Question: I am using the following code to generate CSV file:
'''
private void button1_Click(object sender, EventArgs e)
{
Stopwatch swra = new Stopwatch();
swra.Start();
string NewconnectionString = connectionString;
StreamWriter CsvfileWriter = new StreamWriter(@"D: estfile.csv");
string sqlselectQuery = "select * from tblProperty";
SqlCommand sqlcmd = new SqlCommand();
SqlConnection spContentConn = new SqlConnection(NewconnectionString);
sqlcmd.Connection = spContentConn;
sqlcmd.CommandTimeout = 0;
sqlcmd.CommandType = CommandType.Text;
sqlcmd.CommandText = sqlselectQuery;
spContentConn.Open();
using (spContentConn)
{
using (SqlDataReader sdr = sqlcmd.ExecuteReader())
using (CsvfileWriter)
{
string columnNames = Enumerable.Range(0, sdr.FieldCount).Select(i => sdr.GetName(i)).ToString();
CsvfileWriter.WriteLine(string.Join(",", columnNames));
while (sdr.Read())
//based on your Table columns you can increase and decrese columns
CsvfileWriter.WriteLine(sdr[0].ToString() + "," + sdr[1].ToString() + "," + sdr[2].ToString() + "," + sdr[3].ToString() + "," + sdr[4].ToString() + "," + sdr[5].ToString() + "," + sdr[6].ToString() + "," + sdr[7].ToString() + "," + sdr[8].ToString() + "," + sdr[9].ToString() + ",");
}
}
swra.Stop();
Console.WriteLine(swra.ElapsedMilliseconds);
}
'''
And in out put i get the data as below screen shot

please help me.
Thanks in advance.
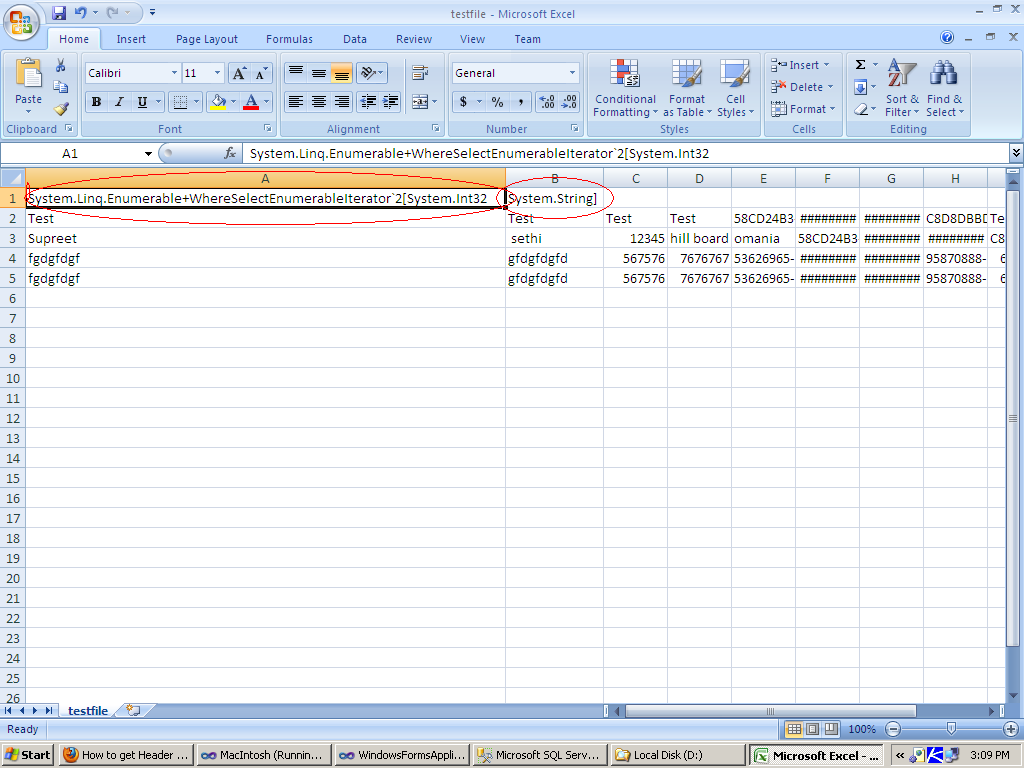
Answer: '''
IEnumerable<string> columnNames = Enumerable.Range(0, sdr.FieldCount)
.Select(i => sdr.GetName(i));
CsvfileWriter.WriteLine(string.Join(",", columnNames.ToArray()));
'''